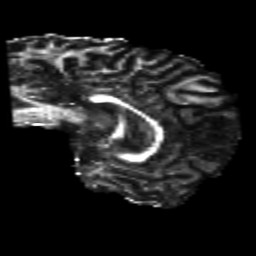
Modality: FA
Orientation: sagittal
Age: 23
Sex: male
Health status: healthy
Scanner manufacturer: philips
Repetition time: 7.386 s
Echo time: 0.08599 s